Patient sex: M
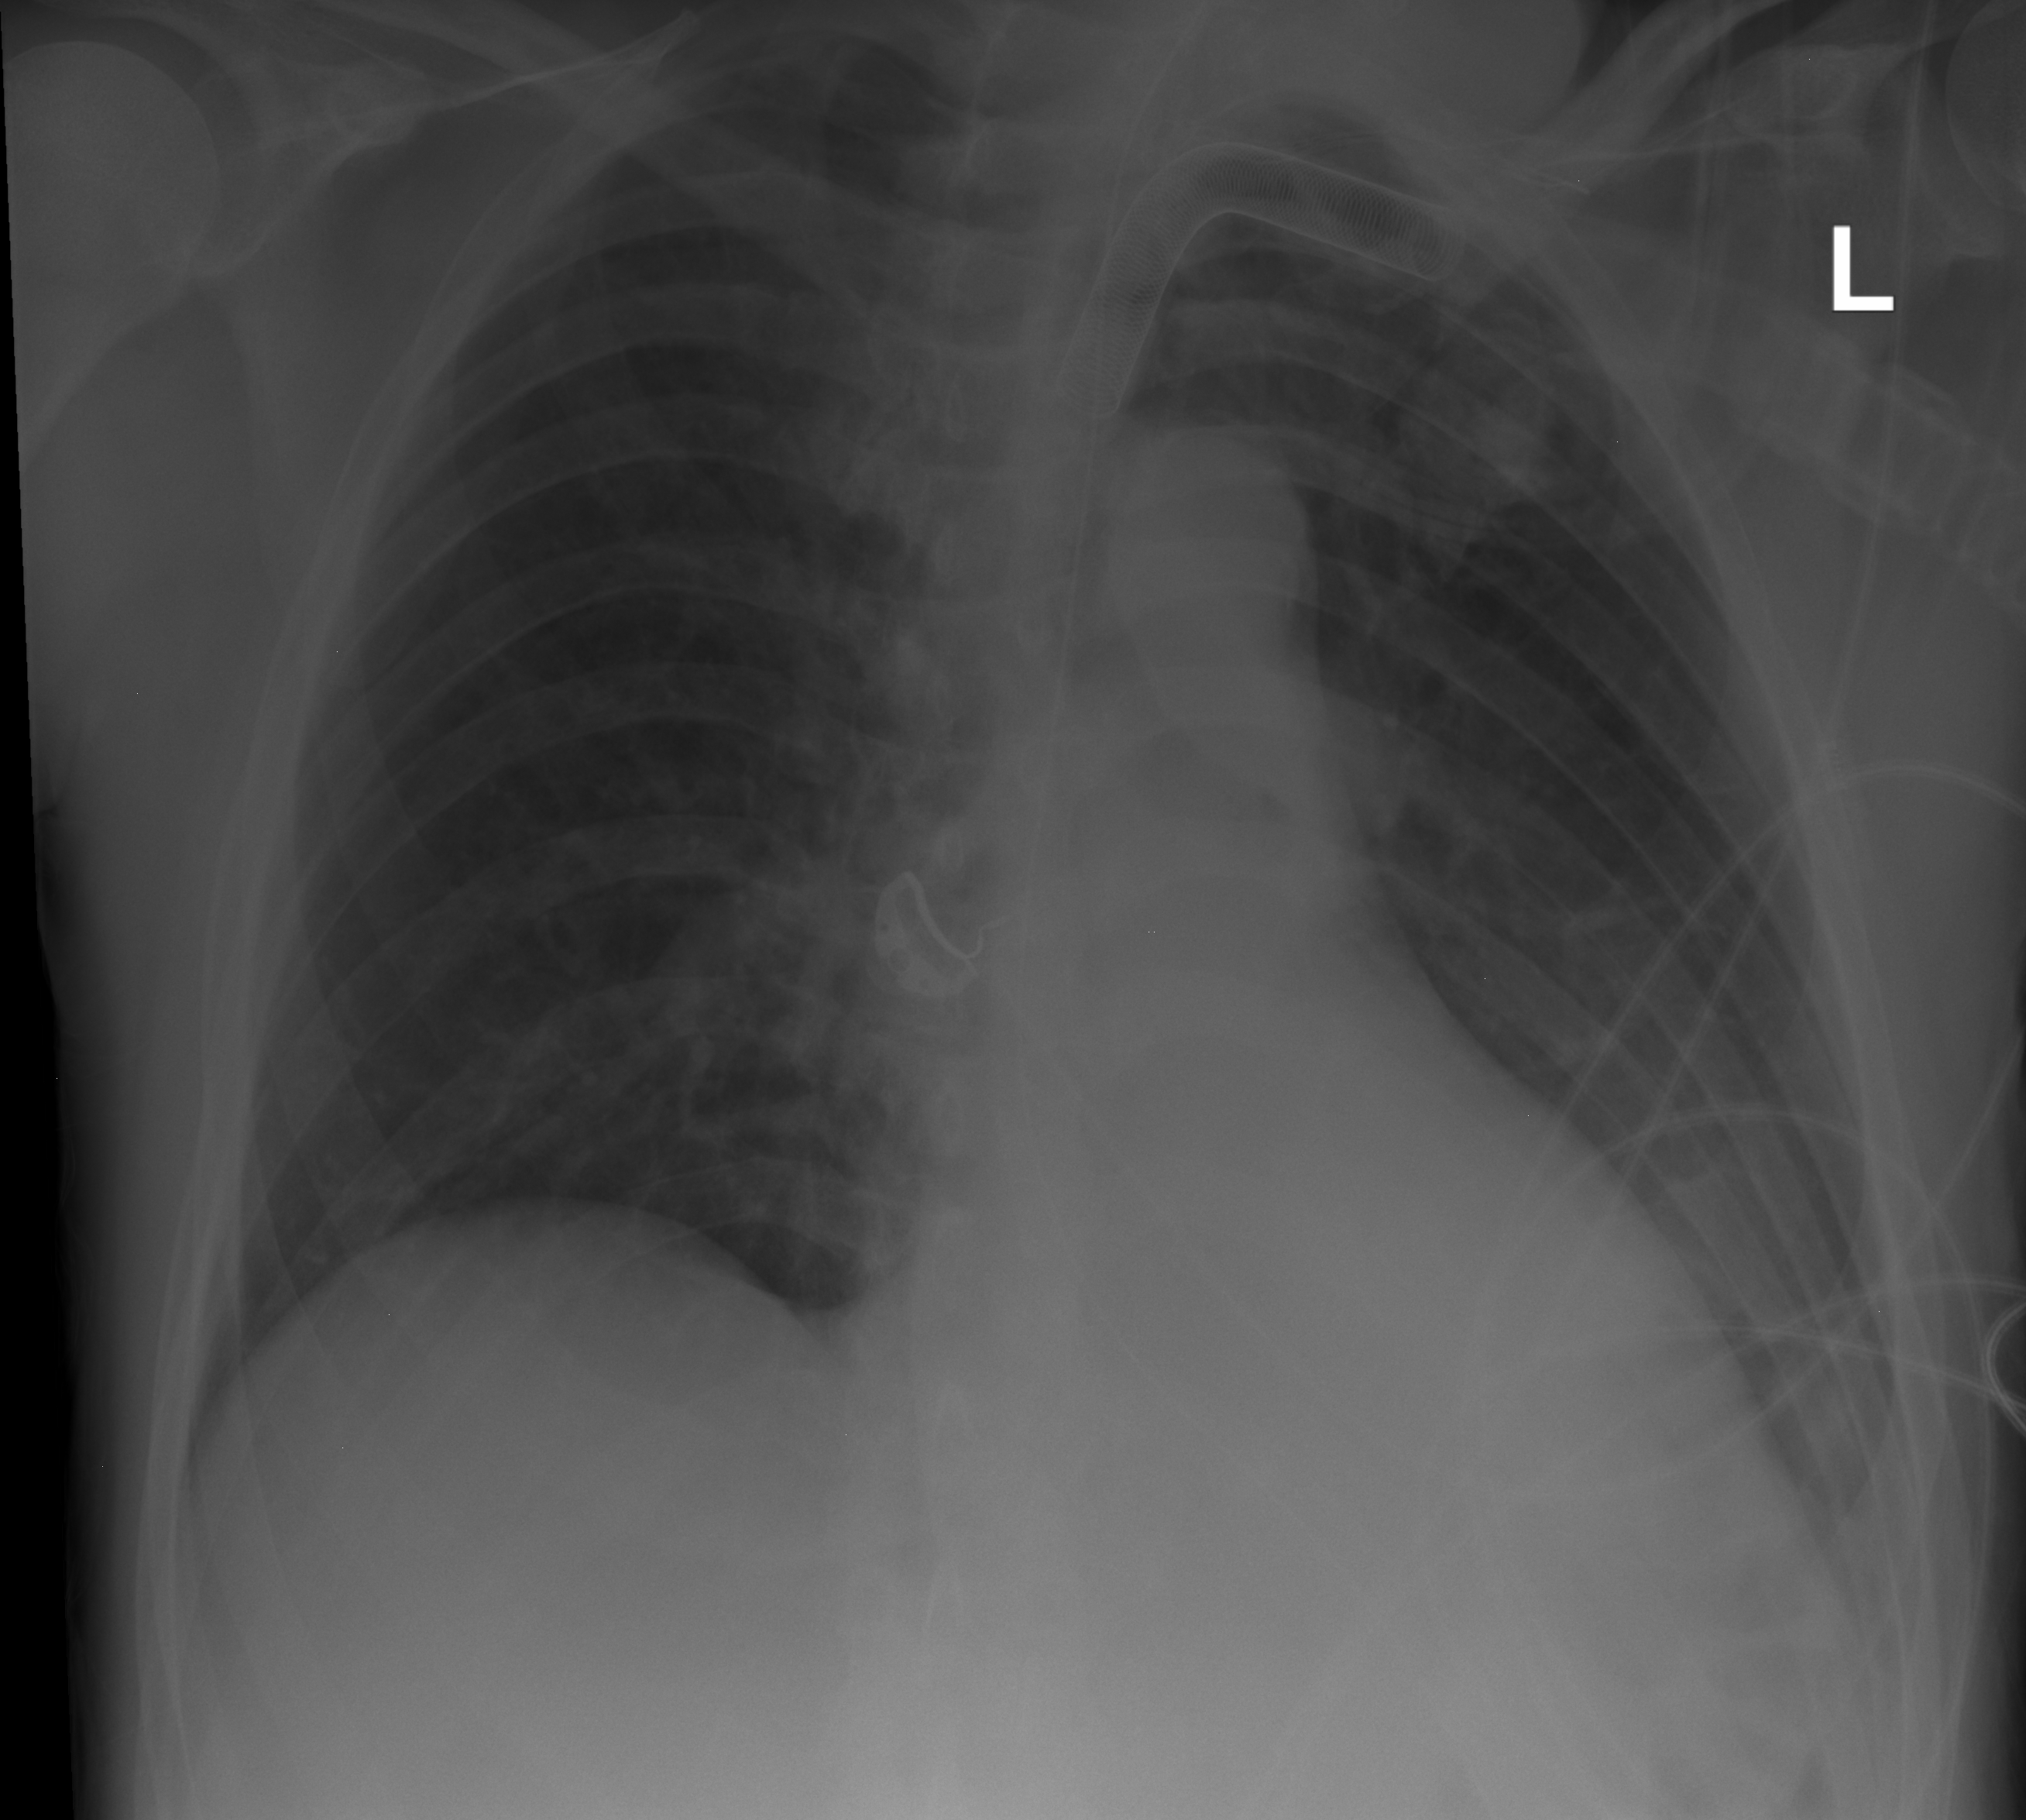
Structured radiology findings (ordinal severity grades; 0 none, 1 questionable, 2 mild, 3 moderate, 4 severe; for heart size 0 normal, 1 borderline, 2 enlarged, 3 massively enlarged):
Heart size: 0
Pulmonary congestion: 0
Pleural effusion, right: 0
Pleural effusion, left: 2
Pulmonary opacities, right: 0
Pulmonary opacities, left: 0
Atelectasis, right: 0
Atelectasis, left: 2